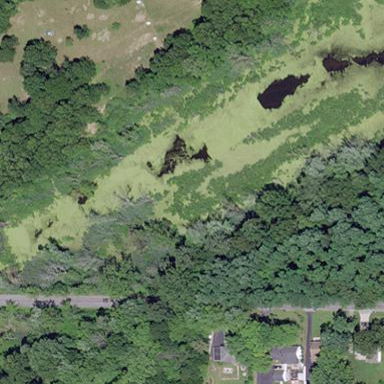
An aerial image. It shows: Oxbow water feature in natural setting.